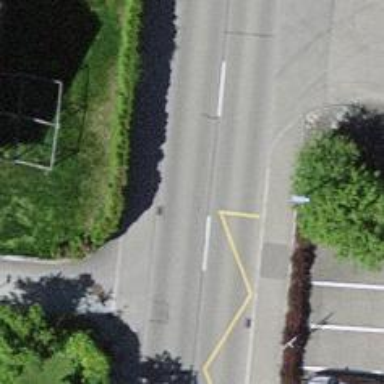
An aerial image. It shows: Public transport stop position.